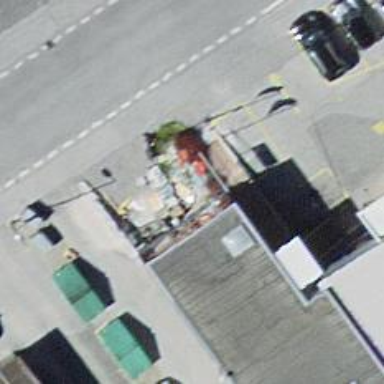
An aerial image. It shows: Trade shop.